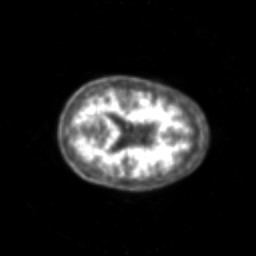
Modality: PET
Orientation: axial
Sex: female
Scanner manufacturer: siemens